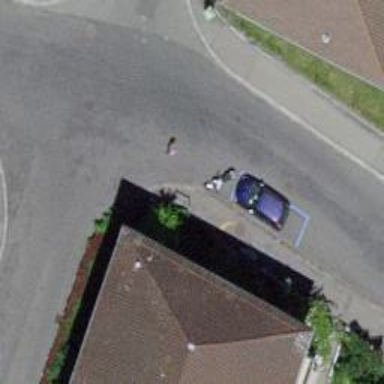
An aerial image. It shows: Kerb barrier.